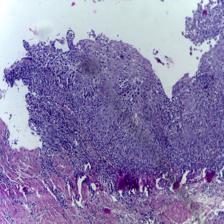
Diagnosis: OSCC